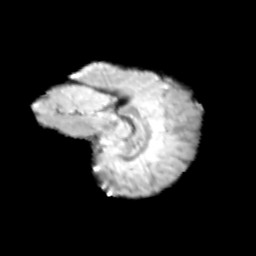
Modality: T2w
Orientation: sagittal
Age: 12
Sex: male
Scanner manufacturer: siemens
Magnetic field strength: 3 T
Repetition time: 3.8 s
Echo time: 0.07 s